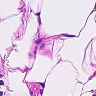
Metastatic tissue present: no